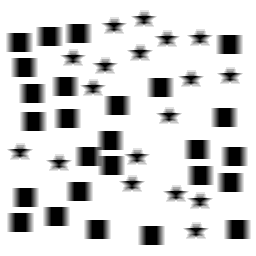
Squares: 26
Triangles: 0
Stars: 18
Total shapes: 44